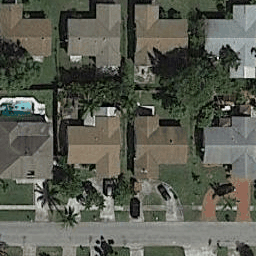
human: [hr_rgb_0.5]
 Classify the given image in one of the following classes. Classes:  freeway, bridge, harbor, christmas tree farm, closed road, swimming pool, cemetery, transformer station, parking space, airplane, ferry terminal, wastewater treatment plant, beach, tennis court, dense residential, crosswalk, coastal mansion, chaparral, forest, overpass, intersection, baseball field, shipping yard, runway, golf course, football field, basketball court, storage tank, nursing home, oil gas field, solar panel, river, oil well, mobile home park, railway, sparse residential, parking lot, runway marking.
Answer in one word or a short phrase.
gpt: dense residential